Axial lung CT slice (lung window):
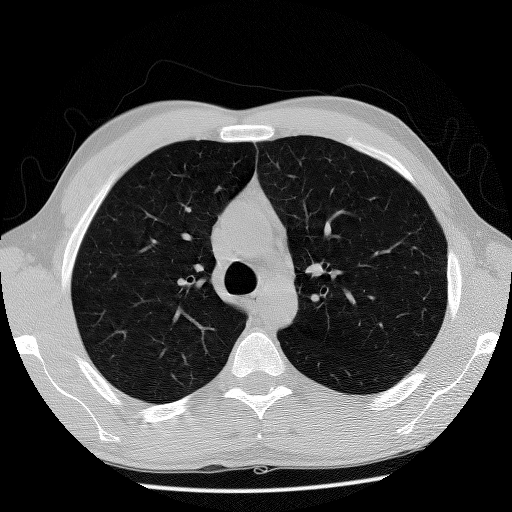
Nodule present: no